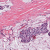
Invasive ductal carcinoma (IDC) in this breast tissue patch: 1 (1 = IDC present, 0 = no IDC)